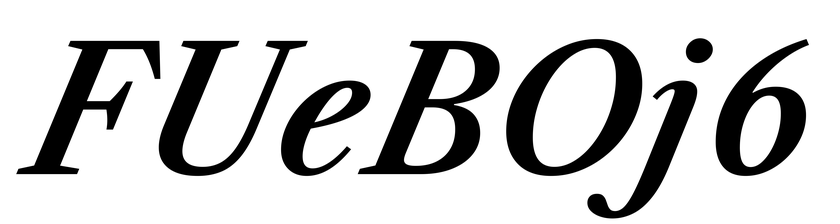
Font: LibreCaslonText-Italic_SemiBold_Italic